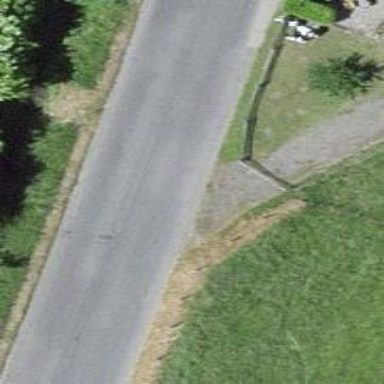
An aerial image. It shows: Fence is in the image.